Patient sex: M
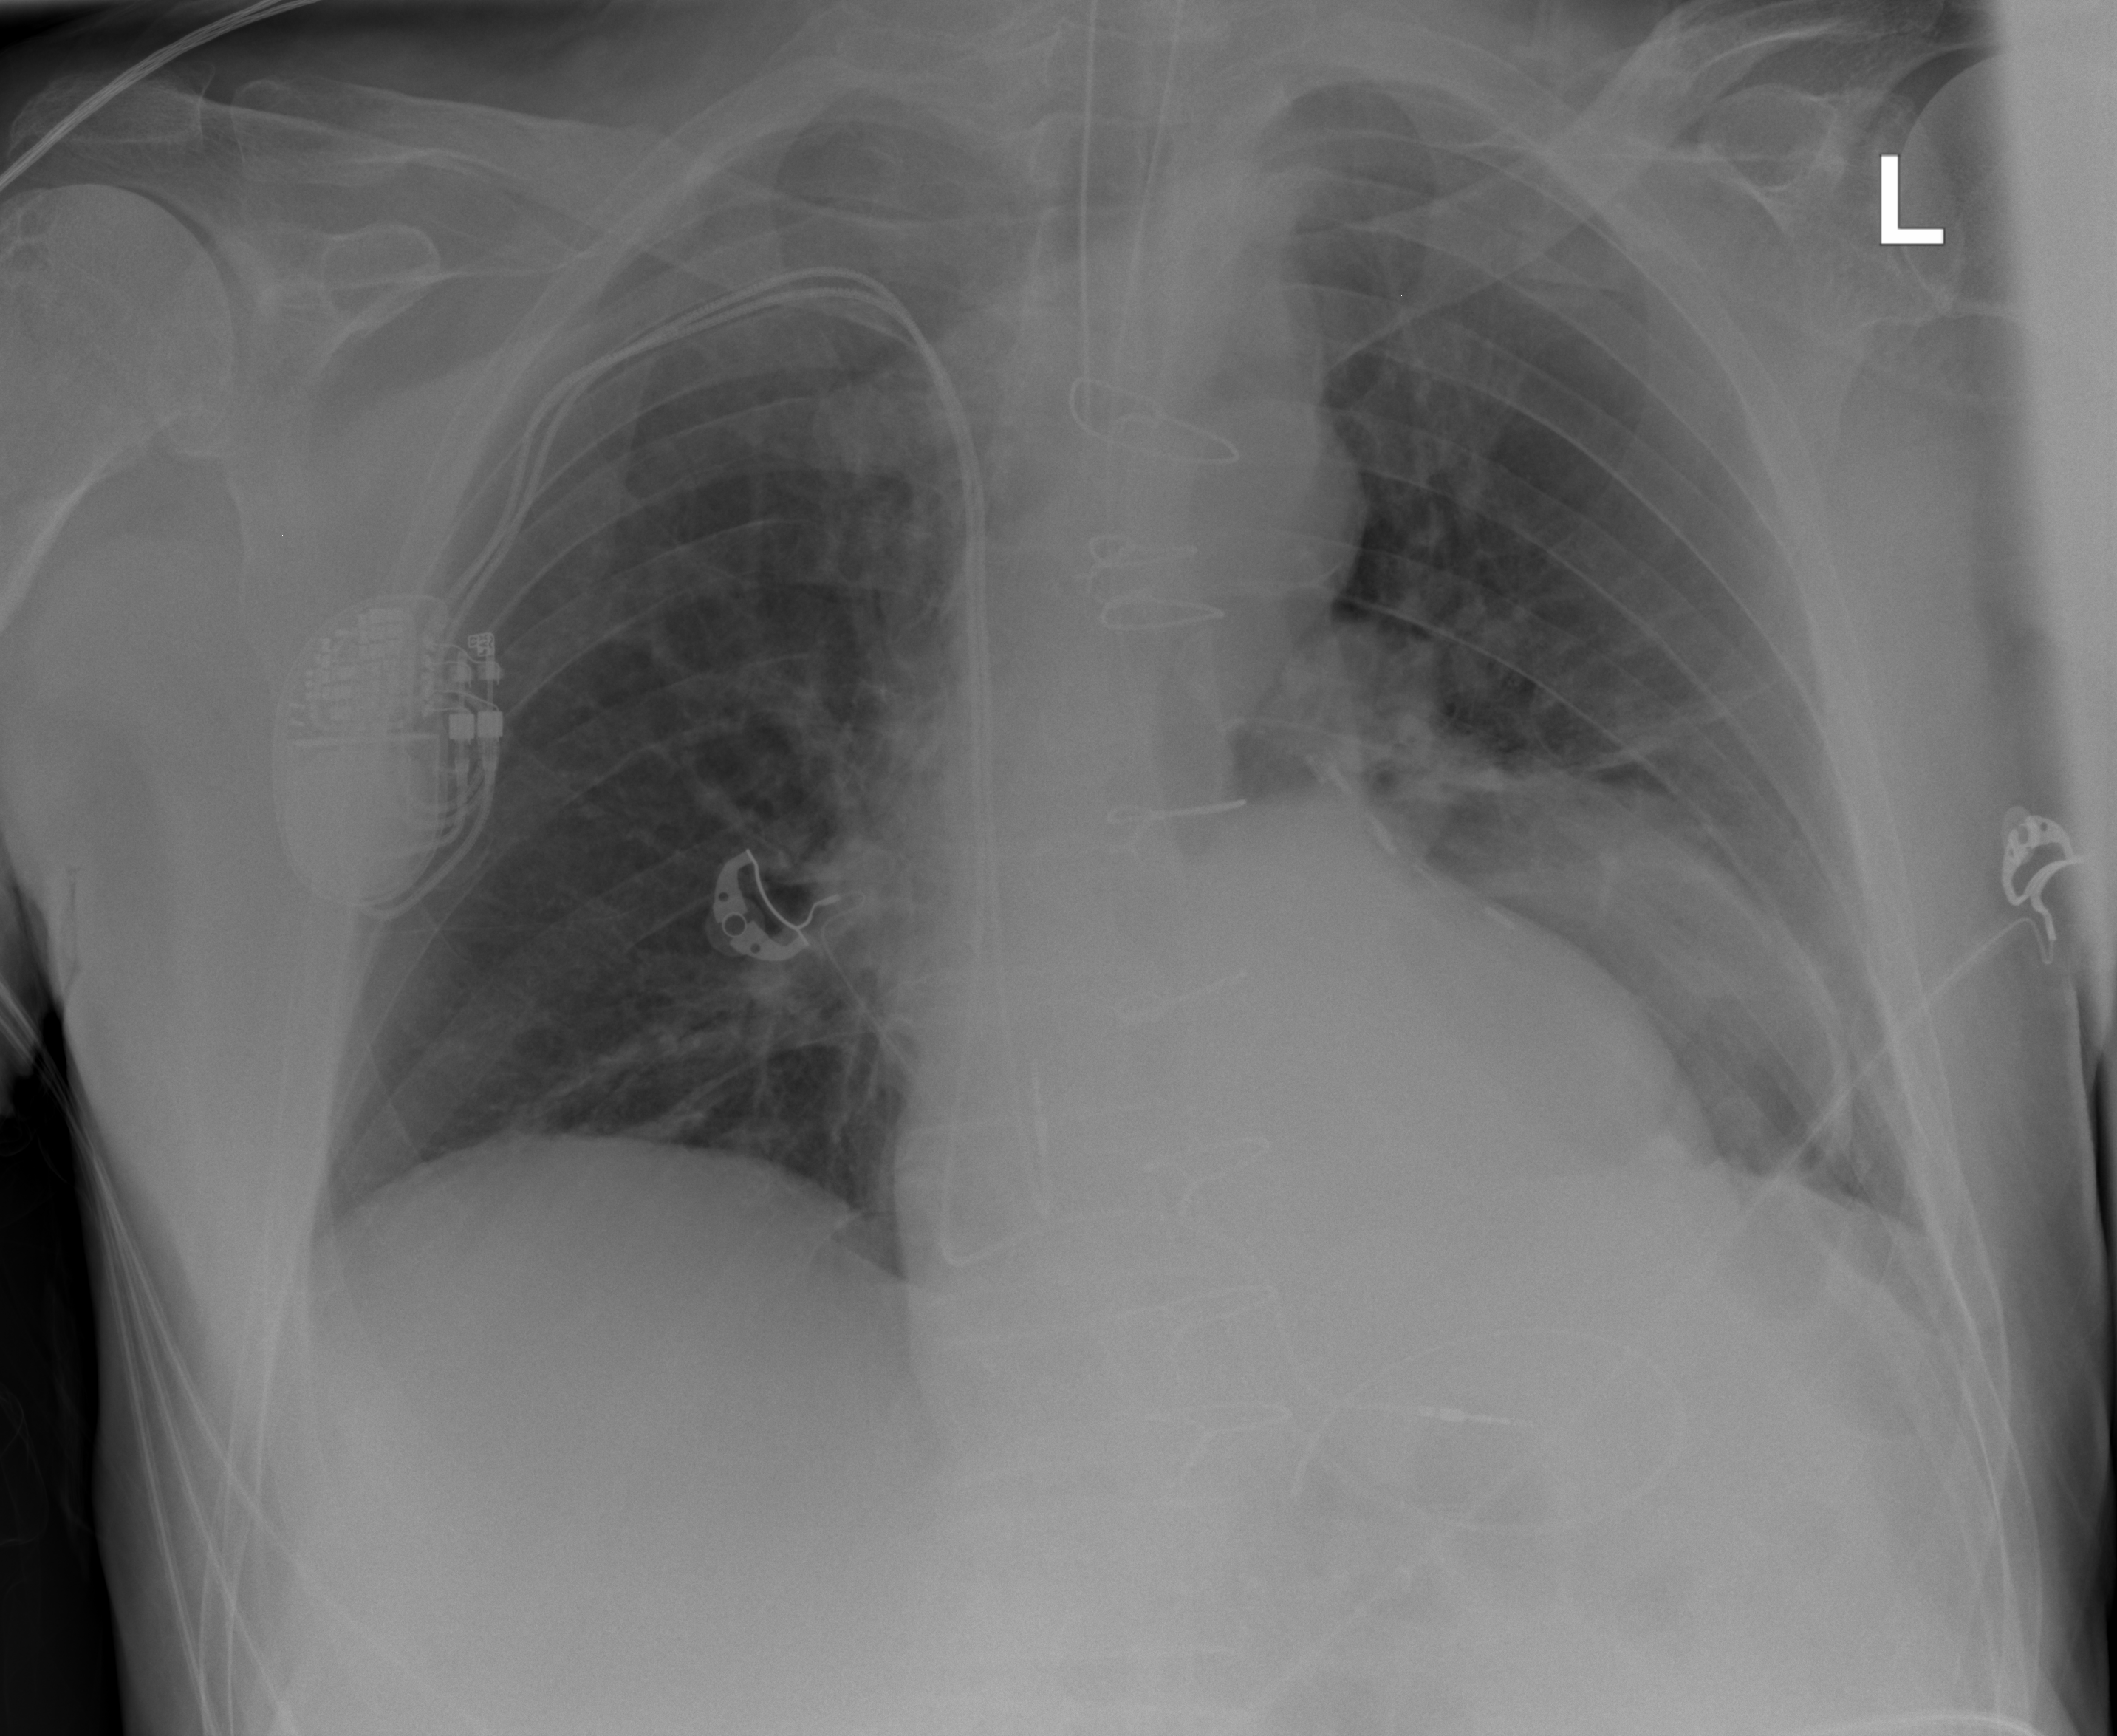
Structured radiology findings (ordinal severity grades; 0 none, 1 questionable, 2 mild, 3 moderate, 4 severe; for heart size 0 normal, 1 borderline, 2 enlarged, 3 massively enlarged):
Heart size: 0
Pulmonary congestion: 0
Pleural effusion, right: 0
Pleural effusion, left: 2
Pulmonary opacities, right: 0
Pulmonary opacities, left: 2
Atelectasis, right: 2
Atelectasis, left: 2